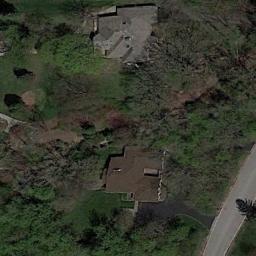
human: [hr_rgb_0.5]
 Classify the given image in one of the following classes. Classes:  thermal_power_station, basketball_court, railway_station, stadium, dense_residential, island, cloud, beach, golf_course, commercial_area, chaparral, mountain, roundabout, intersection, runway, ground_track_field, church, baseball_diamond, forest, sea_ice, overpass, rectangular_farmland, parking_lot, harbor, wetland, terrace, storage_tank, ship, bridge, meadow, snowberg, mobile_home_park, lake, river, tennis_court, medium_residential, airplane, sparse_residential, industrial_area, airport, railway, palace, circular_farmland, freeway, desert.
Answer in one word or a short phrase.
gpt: sparse_residential